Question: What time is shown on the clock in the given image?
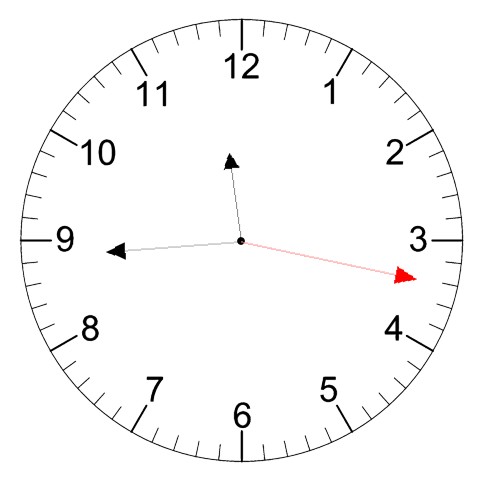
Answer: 11:44:17